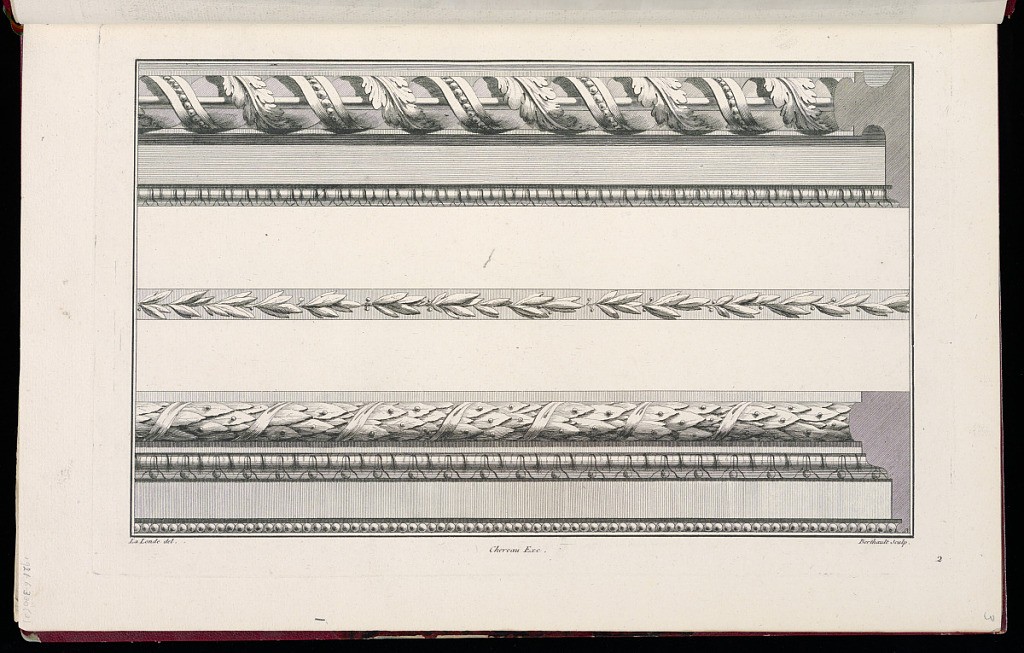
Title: Three Border Designs
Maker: Richard de Lalonde, French, active 1780–96
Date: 1785-1788
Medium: Etching on off-white laid paper
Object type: Print
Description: Three bands of border designs, stacked horizontally on the page. The top border, with cross-section on the right, is comprised of alternating acanthus leaves and a band of beading, appearing roped around a vertical bar; the middle border features a strand of leaves; the bottom border, also with cross-section on the right, has a strand of bound laurel leaves over a base of beaded and planar bands. The plate is signed and numbered.